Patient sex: M
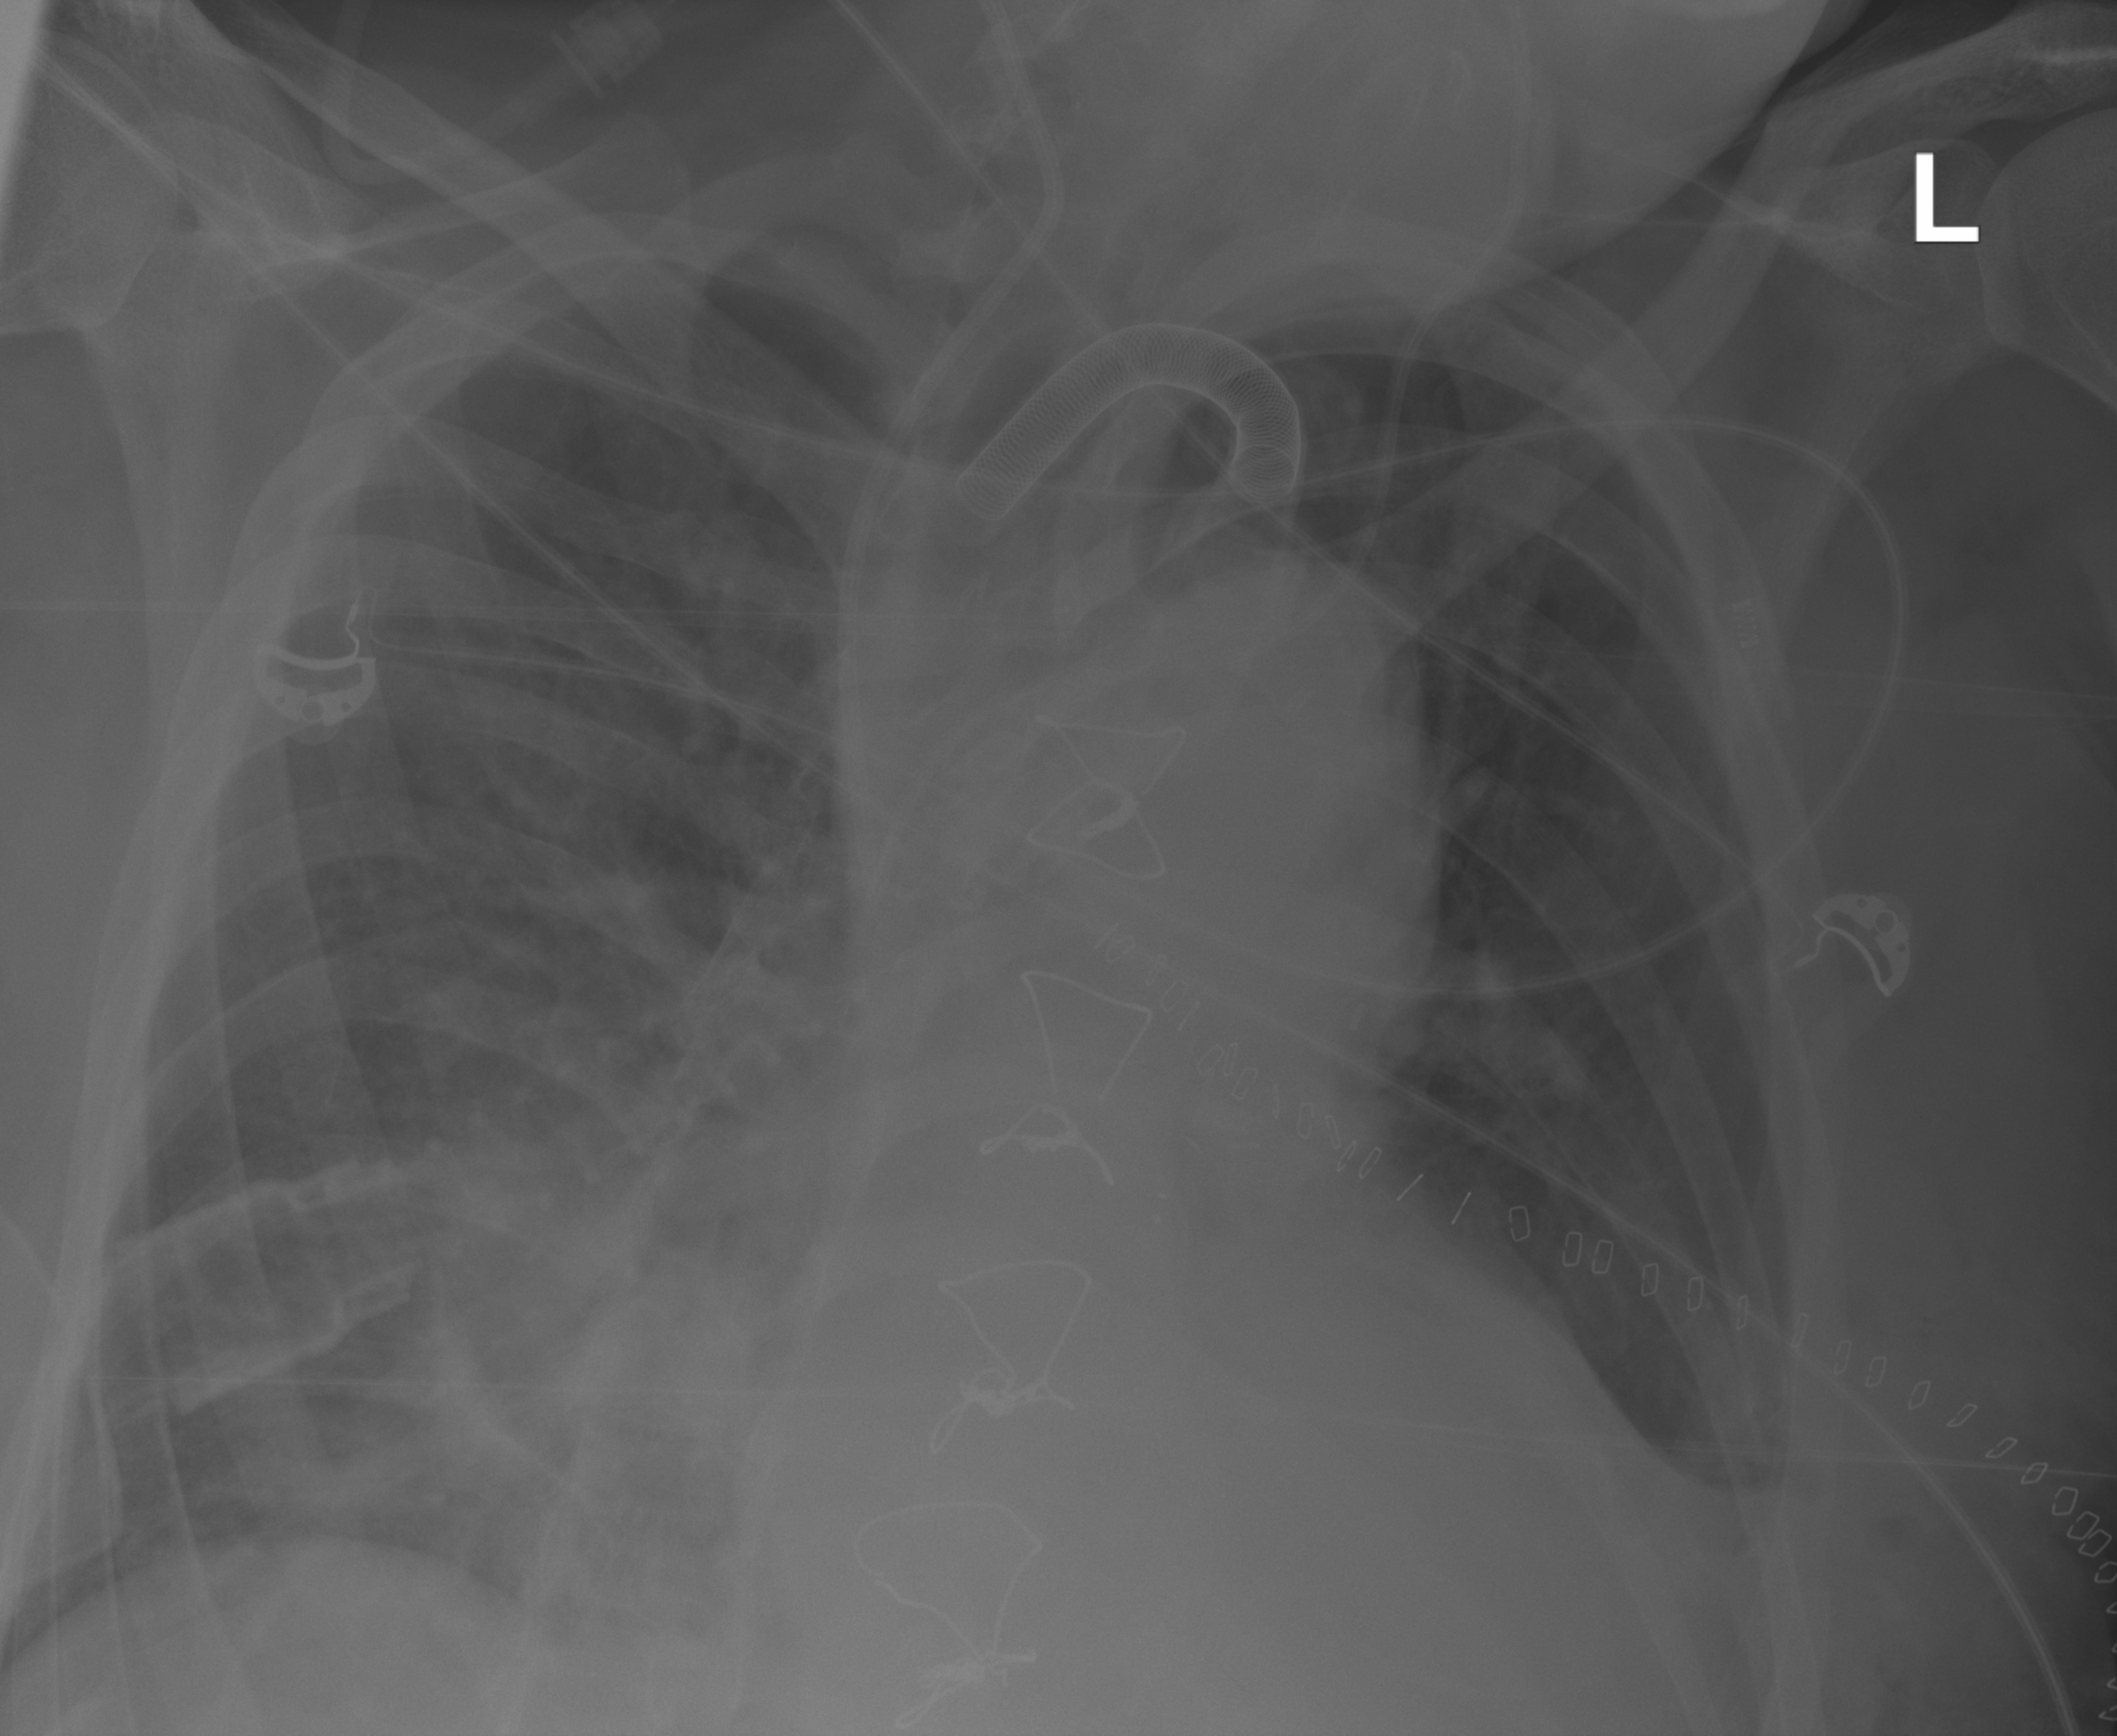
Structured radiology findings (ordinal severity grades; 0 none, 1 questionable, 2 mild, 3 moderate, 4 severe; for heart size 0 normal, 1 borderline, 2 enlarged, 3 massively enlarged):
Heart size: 2
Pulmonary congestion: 2
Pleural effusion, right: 2
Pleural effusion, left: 2
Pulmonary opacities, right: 2
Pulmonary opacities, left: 0
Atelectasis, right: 2
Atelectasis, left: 2